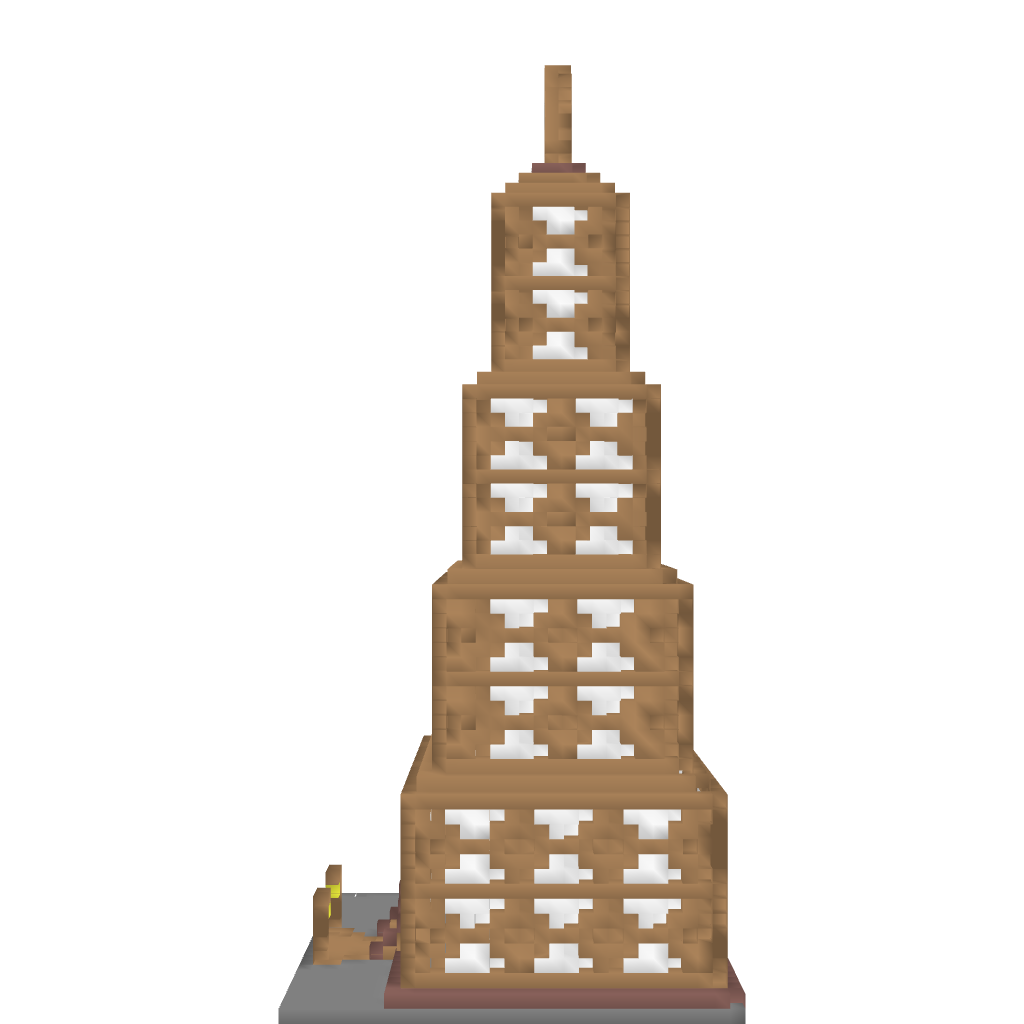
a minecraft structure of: Clock Tower bad low quality